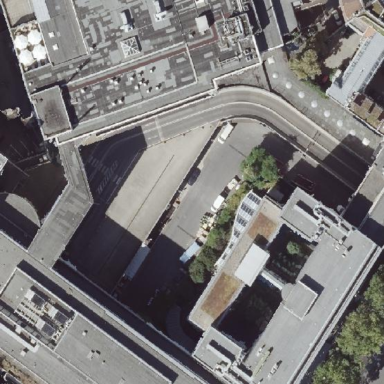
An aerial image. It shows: Commercial building with concrete parking area.